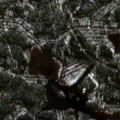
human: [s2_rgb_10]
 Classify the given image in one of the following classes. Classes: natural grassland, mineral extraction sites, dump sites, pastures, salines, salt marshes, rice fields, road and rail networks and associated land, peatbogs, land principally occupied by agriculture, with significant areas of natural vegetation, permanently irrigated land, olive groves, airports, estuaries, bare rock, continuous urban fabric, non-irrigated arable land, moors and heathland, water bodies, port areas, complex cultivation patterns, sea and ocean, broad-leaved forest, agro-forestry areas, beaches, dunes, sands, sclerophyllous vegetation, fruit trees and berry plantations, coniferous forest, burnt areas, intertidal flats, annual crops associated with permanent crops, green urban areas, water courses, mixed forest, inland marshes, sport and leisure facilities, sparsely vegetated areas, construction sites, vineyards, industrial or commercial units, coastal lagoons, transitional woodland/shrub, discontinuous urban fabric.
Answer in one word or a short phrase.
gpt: coniferous forest, transitional woodland/shrub, water bodies